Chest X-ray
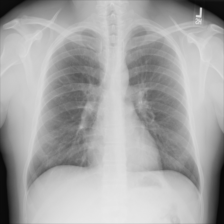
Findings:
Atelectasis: negative
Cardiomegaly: negative
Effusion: negative
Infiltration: negative
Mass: negative
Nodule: negative
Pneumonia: negative
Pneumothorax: negative
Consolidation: negative
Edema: negative
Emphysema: negative
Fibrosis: negative
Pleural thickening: negative
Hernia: negative